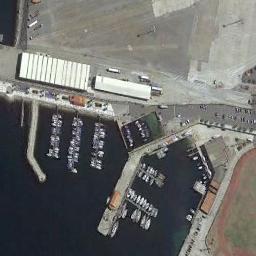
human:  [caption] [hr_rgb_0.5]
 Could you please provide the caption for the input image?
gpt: There are many ships of different shapes and sizes in the harbor .

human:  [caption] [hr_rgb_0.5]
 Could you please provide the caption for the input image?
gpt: There are many ships neatly arranged on the sea side of the harbor, And there are parking lots and buildings on the harbor .

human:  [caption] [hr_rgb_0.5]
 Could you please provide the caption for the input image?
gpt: There are many houses near the harbor .

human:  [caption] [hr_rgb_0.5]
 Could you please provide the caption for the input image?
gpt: The harbor with lots of neatly docked boats is surrounded by a ground track field, An open area and a parking lot .

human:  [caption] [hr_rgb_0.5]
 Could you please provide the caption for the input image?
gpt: There are some buildings around the harbor with many ships .